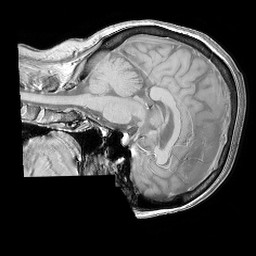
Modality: T1w
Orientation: sagittal
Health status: ill
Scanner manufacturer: philips
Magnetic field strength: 3 T
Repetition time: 0.3787 s
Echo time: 0.002908 s